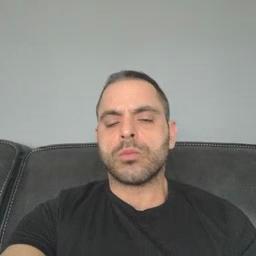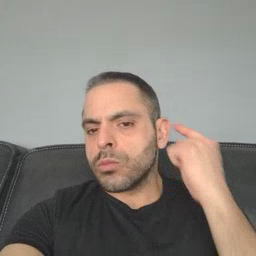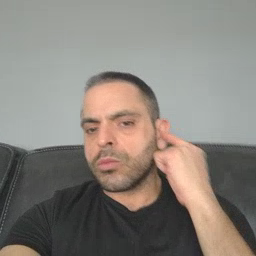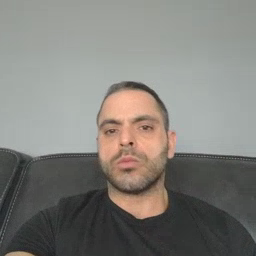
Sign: ear